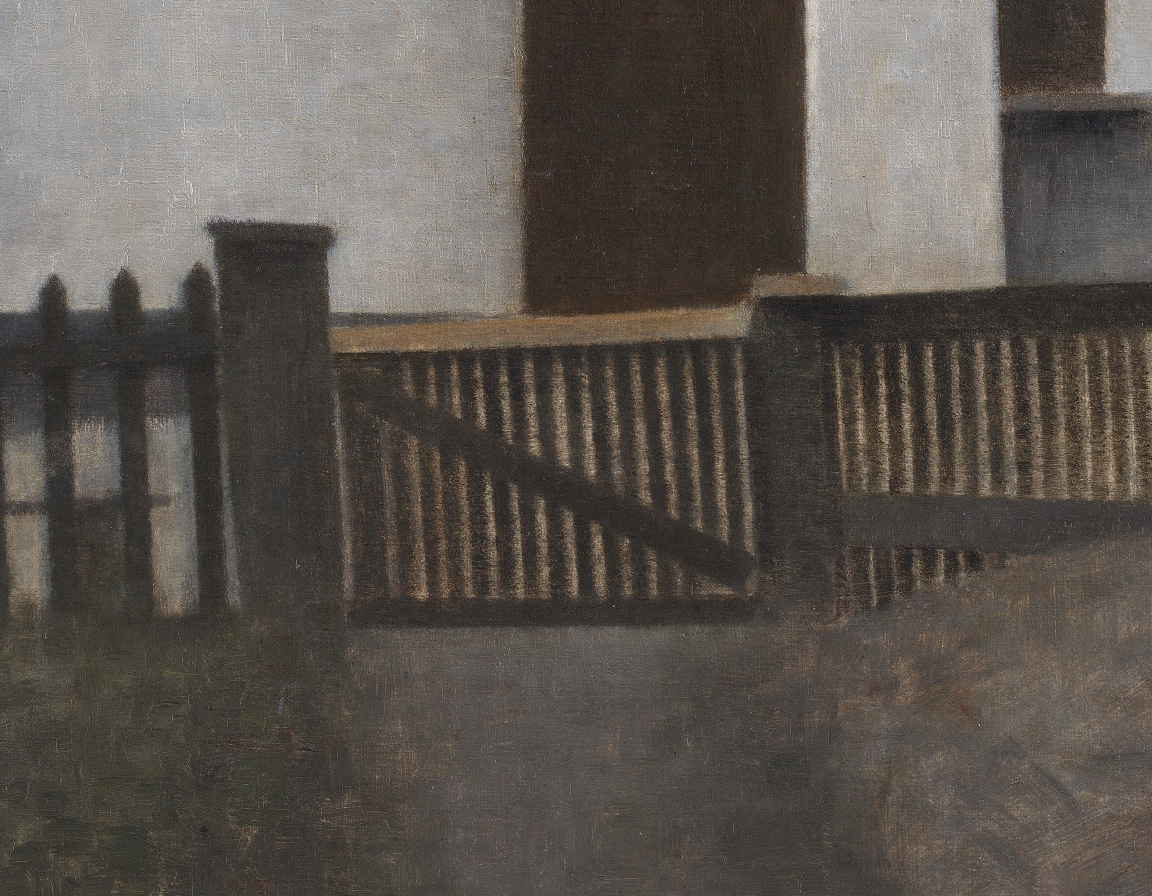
landscape painting, wide, overcast daylight, white farmhouse exterior with dark fence and gate, dark door and window visible, overcast grey sky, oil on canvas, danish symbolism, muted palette